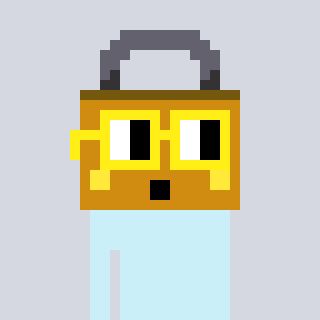
a pixel art character with square yellow glasses, a lock-shaped head and a bege-colored body on a cool background